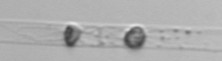
Label: Dactyliosolen_blavyanus